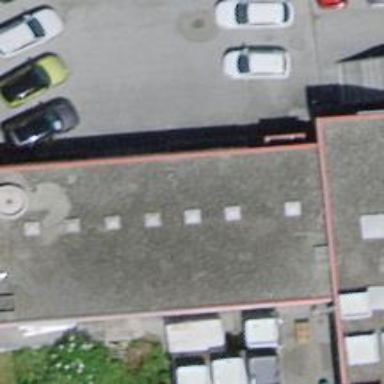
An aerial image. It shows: Car repair shop.